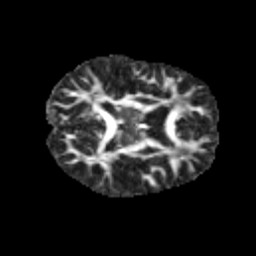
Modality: FA
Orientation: axial
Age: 12
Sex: male
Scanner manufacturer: siemens
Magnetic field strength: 3 T
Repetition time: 3.8 s
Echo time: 0.07 s